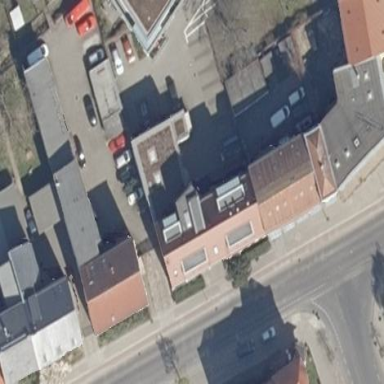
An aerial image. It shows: Gabled roof made of roof tiles on apartment building.